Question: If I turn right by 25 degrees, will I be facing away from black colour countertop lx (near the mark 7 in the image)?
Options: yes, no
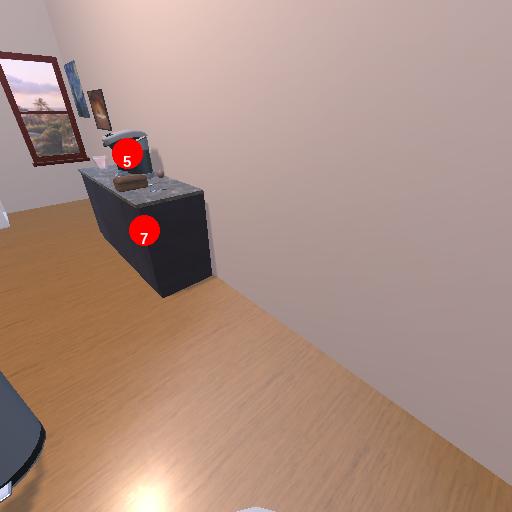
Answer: yes